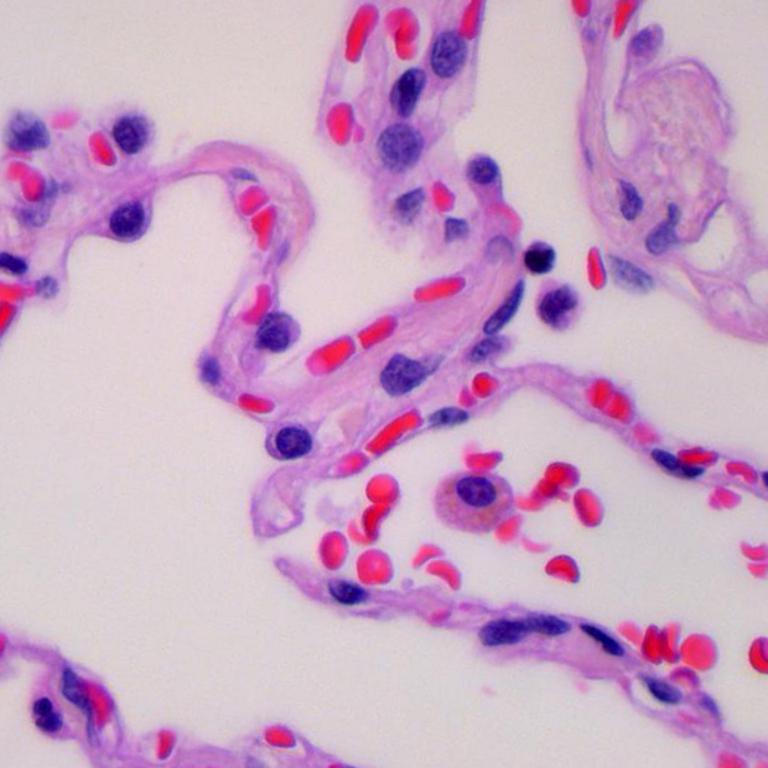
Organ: lung
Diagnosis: benign